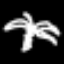
Label: palm tree